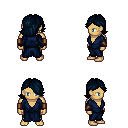
a pixel art fantasy rpg character, male body template, human, tanned skin, blue robe, gold greaves, raven swoop hairstyle, leather bracers, four views (front, back, left, right), 2x2 character sprite sheet, small pixel art, hard edges, no anti-aliasing